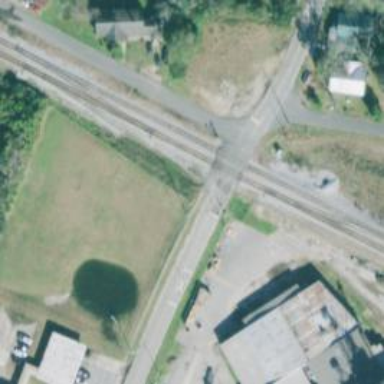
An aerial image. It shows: Level crossing with lights at the railway.